Question: Before passing real time data of a fleet of vessels into a table after an API request, I wanted to try to inject sample data, in fact I hardcoded them. The goal would be: if I can read sample data, than almost surely the API will show the data into the table of all the vessels I am looking for.
However the debugger says that 'ErrorTypeError - Can't read property of indefined variable' properly and the 'Console' says:
> Response { type: "opaque", url: "", redirected: false, status: 0, ok:
false, statusText: "", headers: Headers, body: null, bodyUsed: false }
'ErrorTypeError: this is undefined' if that is useful I am also including a screen-shot of my desktop:

Below the code I am using:
'''
import React, { Component } from 'react';
import styled from 'styled-components';
import GoogleMapReact from 'google-map-react';
const resultArea = document.getElementById('result');
let out = '';
const fetchConfig = {
method: 'GET',
mode: 'no-cors'
};
const MapContainer = styled.div'
// some components
';
class BoatMap extends Component {
constructor(props) {
super(props);
this.state = {
buttonEnabled: true
};
this.updateRequest = this.updateRequest.bind(this);
}
updateRequest() {
const url =
'http://data.aishub.net/ws.php?username=My_KEY&format=1&output=json&compress=3&latmin=12.11&latmax=48.95&lonmin=-124.97&lonmax=-58.95';
console.log(url);
fetch(url, fetchConfig)
.then(function(data) {
console.log(data);
return this.dummyData; // <-- Can't read this
})
.then(function(jsonObject) {
const boatData = JSON.parse(jsonObject);
for (boat in jsonObject) {
const boatInfo = [
// parsing data from the API after confirming with hardcoded dummyData
];
boatOut(boatInfo);
console.log(boatInfo);
}
resultArea.innerHTML = out;
})
.catch(function(e) {
console.log('Error' + e);
});
this.setState({
buttonEnabled: false
});
setTimeout(() => {
this.setState({ buttonEnabled: true });
});
}
dummyData = [
{
ERROR: false,
USERNAME: 'My_KEY',
FORMAT: 'HUMAN',
LATITUDE_MIN: 20.5,
LATITUDE_MAX: 30.8,
LONGITUDE_MIN: -15,
LONGITUDE_MAX: 18.6,
RECORDS: 14
},
[
{
MMSI: 566619000,
TIME: '2020-01-25 19:51:38 GMT',
LONGITUDE: -14.84344,
LATITUDE: 28.282,
COG: 15.7,
SOG: 11.3,
HEADING: 16,
ROT: 0,
NAVSTAT: 0,
IMO: <PHONE>,
NAME: 'NORD SUMMIT',
CALLSIGN: 'S6RW5',
TYPE: 70,
A: 174,
B: 26,
C: 20,
D: 12,
DRAUGHT: 12.1,
DEST: 'NO SAU',
ETA: '02-02 12:00'
},
{
MMSI: 236446000,
TIME: '2020-01-25 19:51:28 GMT',
LONGITUDE: -14.83202,
LATITUDE: 28.64639,
COG: 38,
SOG: 12.1,
HEADING: 38,
ROT: 3,
NAVSTAT: 0,
IMO: <PHONE>,
NAME: 'KEY BAY',
CALLSIGN: 'ZDIJ4',
TYPE: 83,
A: 82,
B: 18,
C: 1,
D: 19,
DRAUGHT: 6.1,
DEST: 'CASABLANCA',
ETA: '01-27 15:00'
}
]
];
render() {
return (
<div className="google-map">
<GoogleMapReact
bootstrapURLKeys={{ key: 'My_KEY' }}
center={{
lat: 42.4,
lng: -71.1
}}
zoom={11}
<button className="btn-next-request" onClick={() => this.updateRequest()}>
Time to Next API Request
</button>
</GoogleMapReact>
</div>
);
}
}
'''
1) I tried to solve the problem acting directly on the dummyDaya component trying to parse it manually. However the API already gives as answer the template file I included in the 'updateRequest()' function. Nothing is shown.
2) I am not sure why I am not able to read the data of the two vessels as I copy/past the answer of the API for the two data. Technically it should be injected with no problem.
3) I am now trying to investigate the possibility that according to the <URL> the initial value of the request when passing the data. What I am referring to is the following part of the 'dummyData' array:
'''
dummyData = [
{
ERROR: false,
USERNAME: 'My_KEY',
FORMAT: 'HUMAN',
LATITUDE_MIN: 20.5,
LATITUDE_MAX: 30.8,
LONGITUDE_MIN: -15,
LONGITUDE_MAX: 18.6,
RECORDS: 14
},
[ ......
'''
Thanks for pointing in the right direction for solving this problem.
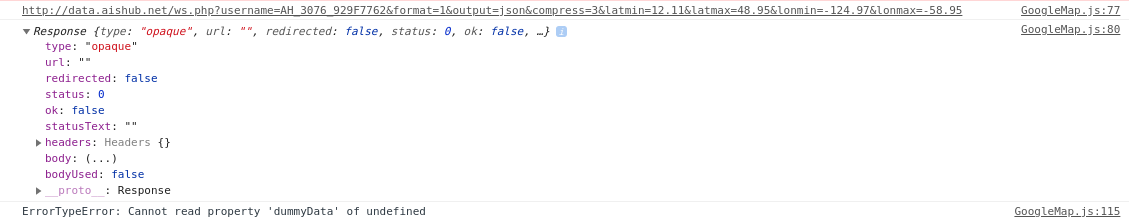
Answer: Use 'arrow' function to access 'this' as component ref/instance. 'function' has it's own this which will be misleading
'''
fetch(url, fetchConfig)
.then((data) => {
console.log(data);
return this.dummyData; // <-- Can't read this
})
'''
Same applies to all such function in your code here